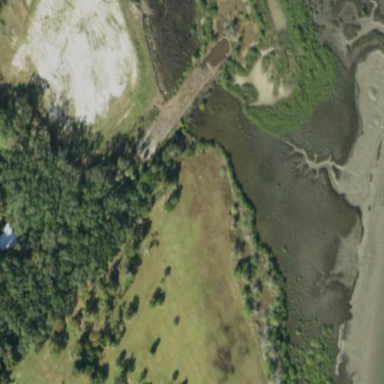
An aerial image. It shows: Wetland area dominated by mangroves.